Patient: sex M, age 45
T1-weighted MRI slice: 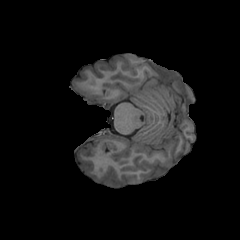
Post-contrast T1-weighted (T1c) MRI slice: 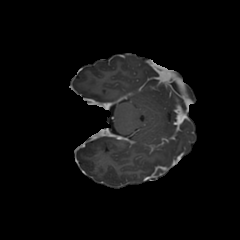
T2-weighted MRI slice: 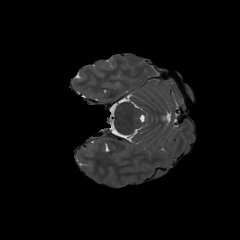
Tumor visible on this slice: no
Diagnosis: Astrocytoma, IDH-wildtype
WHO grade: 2